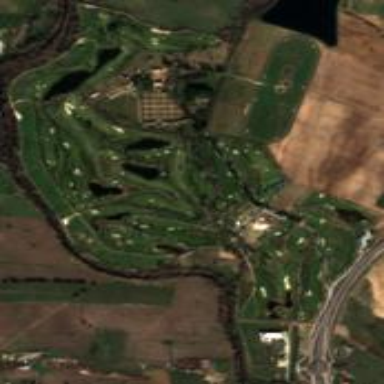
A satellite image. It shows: Golf course.